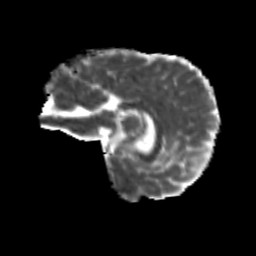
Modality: MD
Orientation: sagittal
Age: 10
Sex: male
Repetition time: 9.512 s
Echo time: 0.089 s